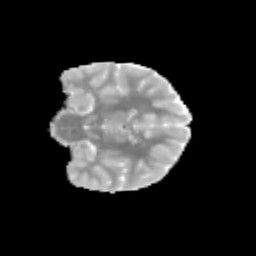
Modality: MD
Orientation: coronal
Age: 10
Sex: female
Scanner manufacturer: siemens
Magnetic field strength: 3 T
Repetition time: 3.8 s
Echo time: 0.07 s